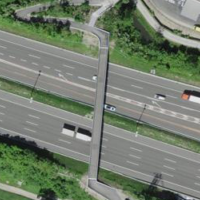
EUNIS habitat code: 57
Species observed at this site:
Corvus corone
Cyanistes caeruleus
Fulica atra
Alcedo atthis
Anas platyrhynchos
Troglodytes troglodytes
Dendrocopos major
Fringilla coelebs
Regulus ignicapilla
Aegithalos caudatus
Buteo buteo
Sylvia atricapilla
Carduelis carduelis
Columba palumbus
Muscicapa striata
Chroicocephalus ridibundus
Turdus merula
Poecile palustris
Gallinula chloropus
Fringilla montifringilla
Parus major
Erithacus rubecula
Mergus merganser
Milvus milvus
Pica pica
Sitta europaea
Garrulus glandarius